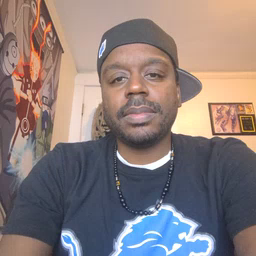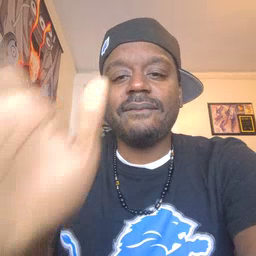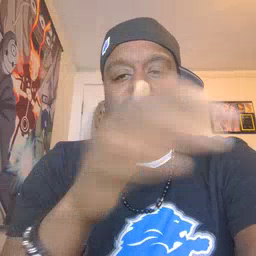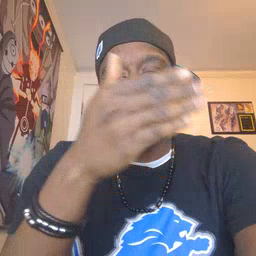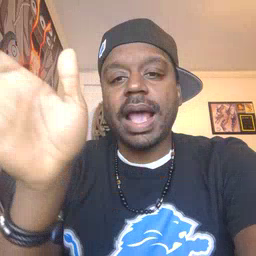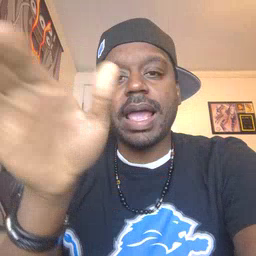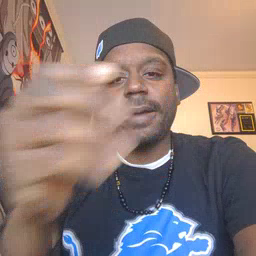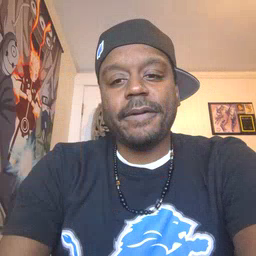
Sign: flag